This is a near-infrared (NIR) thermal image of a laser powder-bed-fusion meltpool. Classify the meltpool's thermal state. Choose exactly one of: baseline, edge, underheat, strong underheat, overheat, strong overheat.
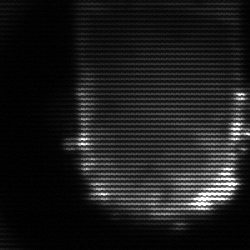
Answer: baseline